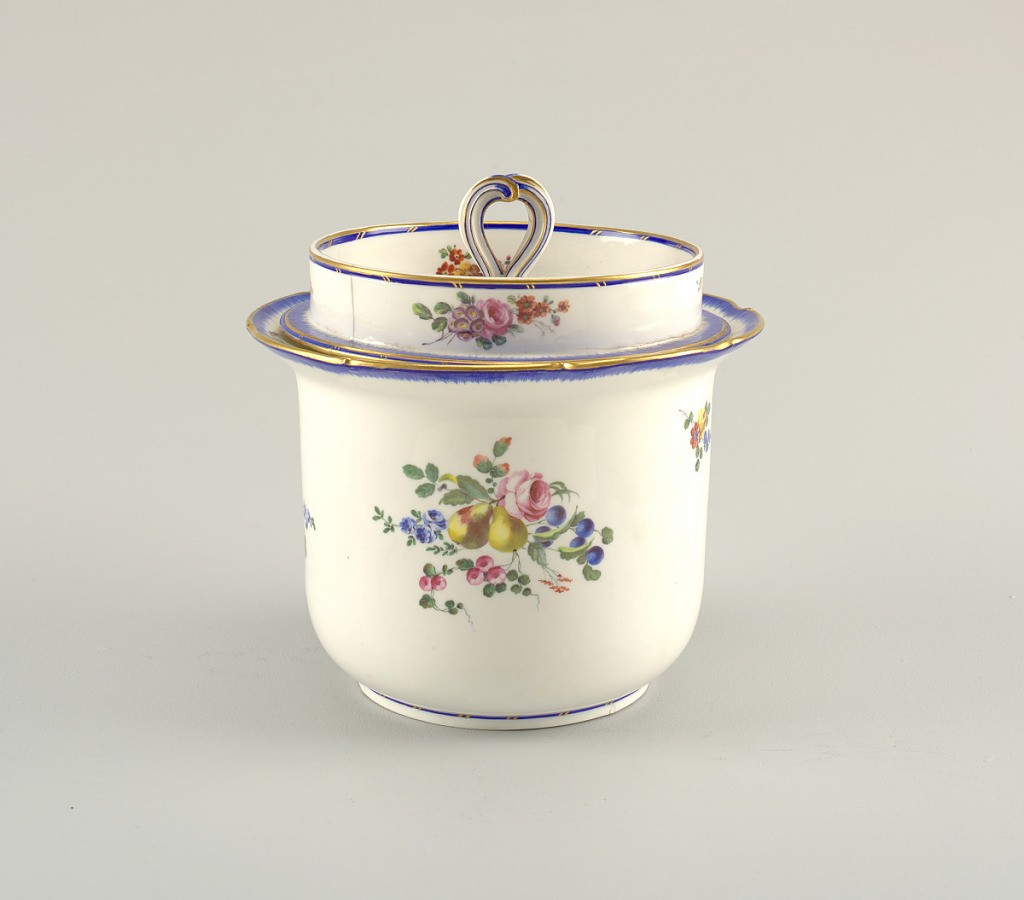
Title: Ice Cream Pail (Seau à Glace)
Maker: Sèvres Porcelain Manufactory, French, established 1756
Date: pail ca. 1772; cover possibly later
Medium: soft paste porcelain, vitreous enamel, gold
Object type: ice cream pail
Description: Cylindrical, with rounded bottom and slight cylindrical foot; flaring edge, shaped. Flat cover with vertical cylindrical collar, and scrolled handle. Decorated with scattered clusters of flowers and fruit, and with blue rays at edge.